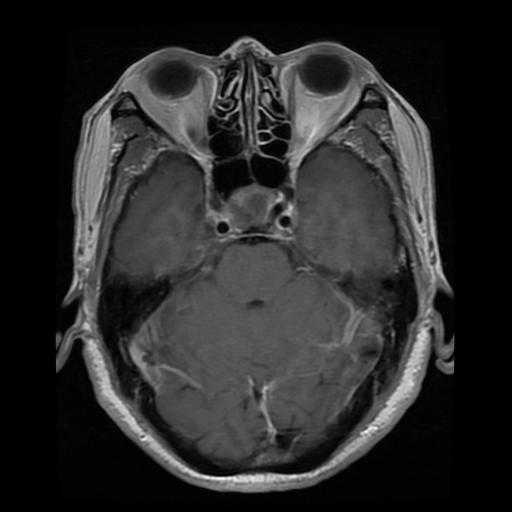
Label: pituitary